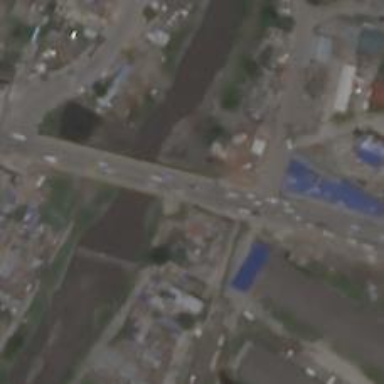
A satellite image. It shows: Primary highway bridge.